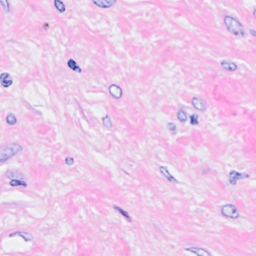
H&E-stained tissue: Breast